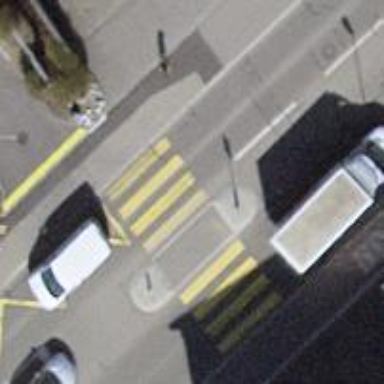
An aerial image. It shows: Uncontrolled zebra crossing with central island.